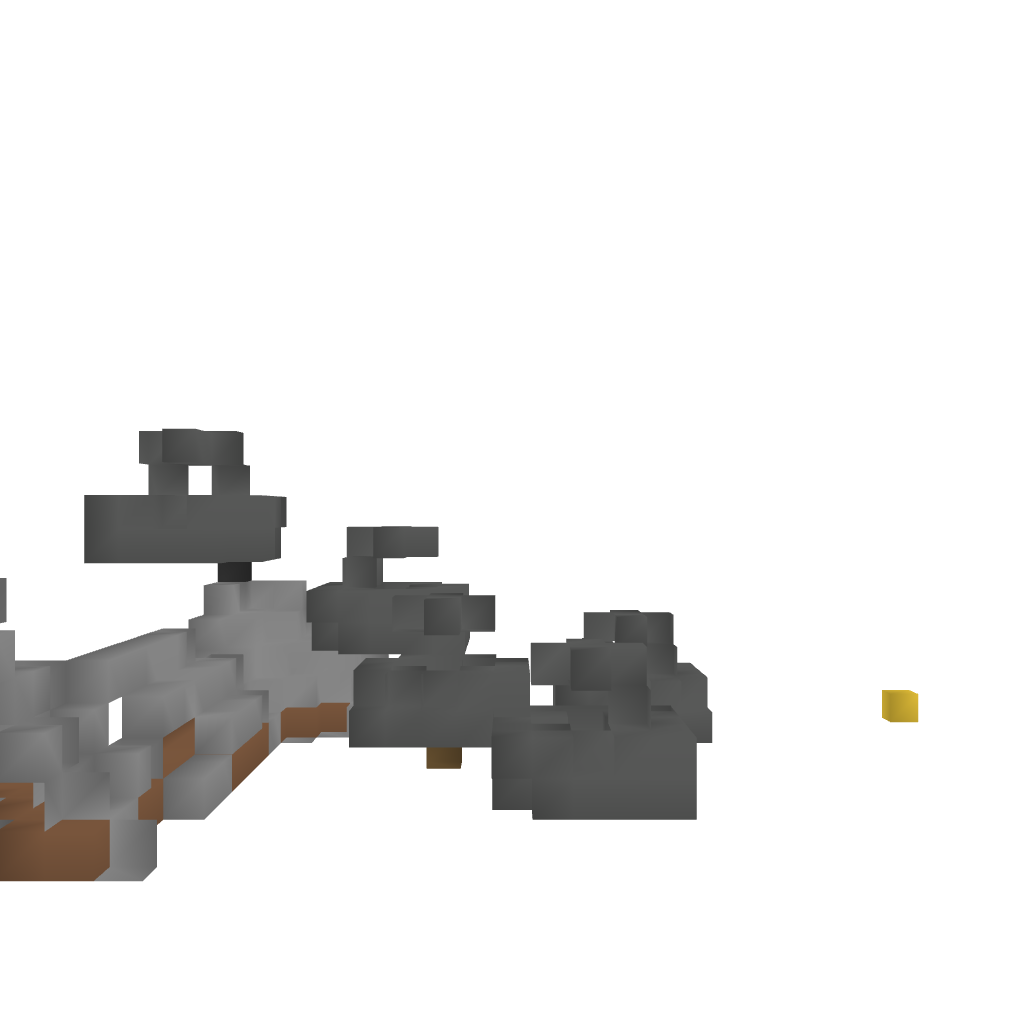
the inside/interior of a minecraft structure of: Force a modern house made by Webisod